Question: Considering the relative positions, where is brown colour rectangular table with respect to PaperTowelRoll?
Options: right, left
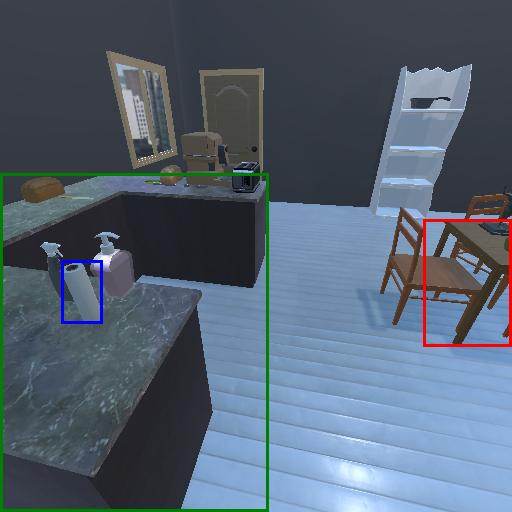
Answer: right